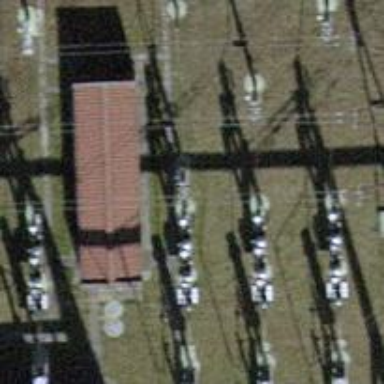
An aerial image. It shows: Insulator used in power systems.